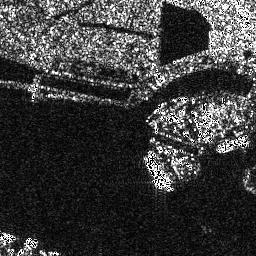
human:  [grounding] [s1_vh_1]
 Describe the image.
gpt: In the satellite image, there is  <ref>1 medium ship </ref> <box>[[83, 51, 96, 59, 0]]</box> located at right,  <ref>1 medium ship </ref> <box>[[55, 58, 67, 74, 0]]</box> located at center.